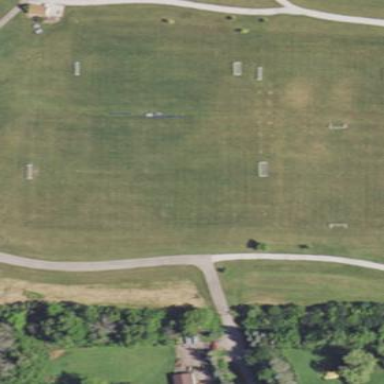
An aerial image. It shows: Soccer pitch designated for leisure and sports activities.